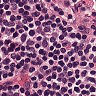
Metastatic tissue present: no